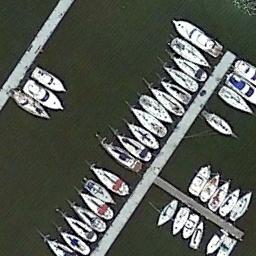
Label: harbor